Interaction volume radius: 10 \u00c5
Interaction volume height: 20 \u00c5
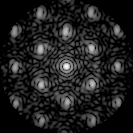
Disorder parameter: 0.3334